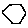
Label: hexagon